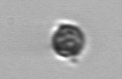
Label: Dinophyceae